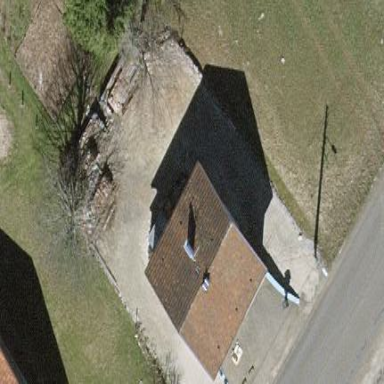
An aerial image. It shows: Detached building.